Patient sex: M
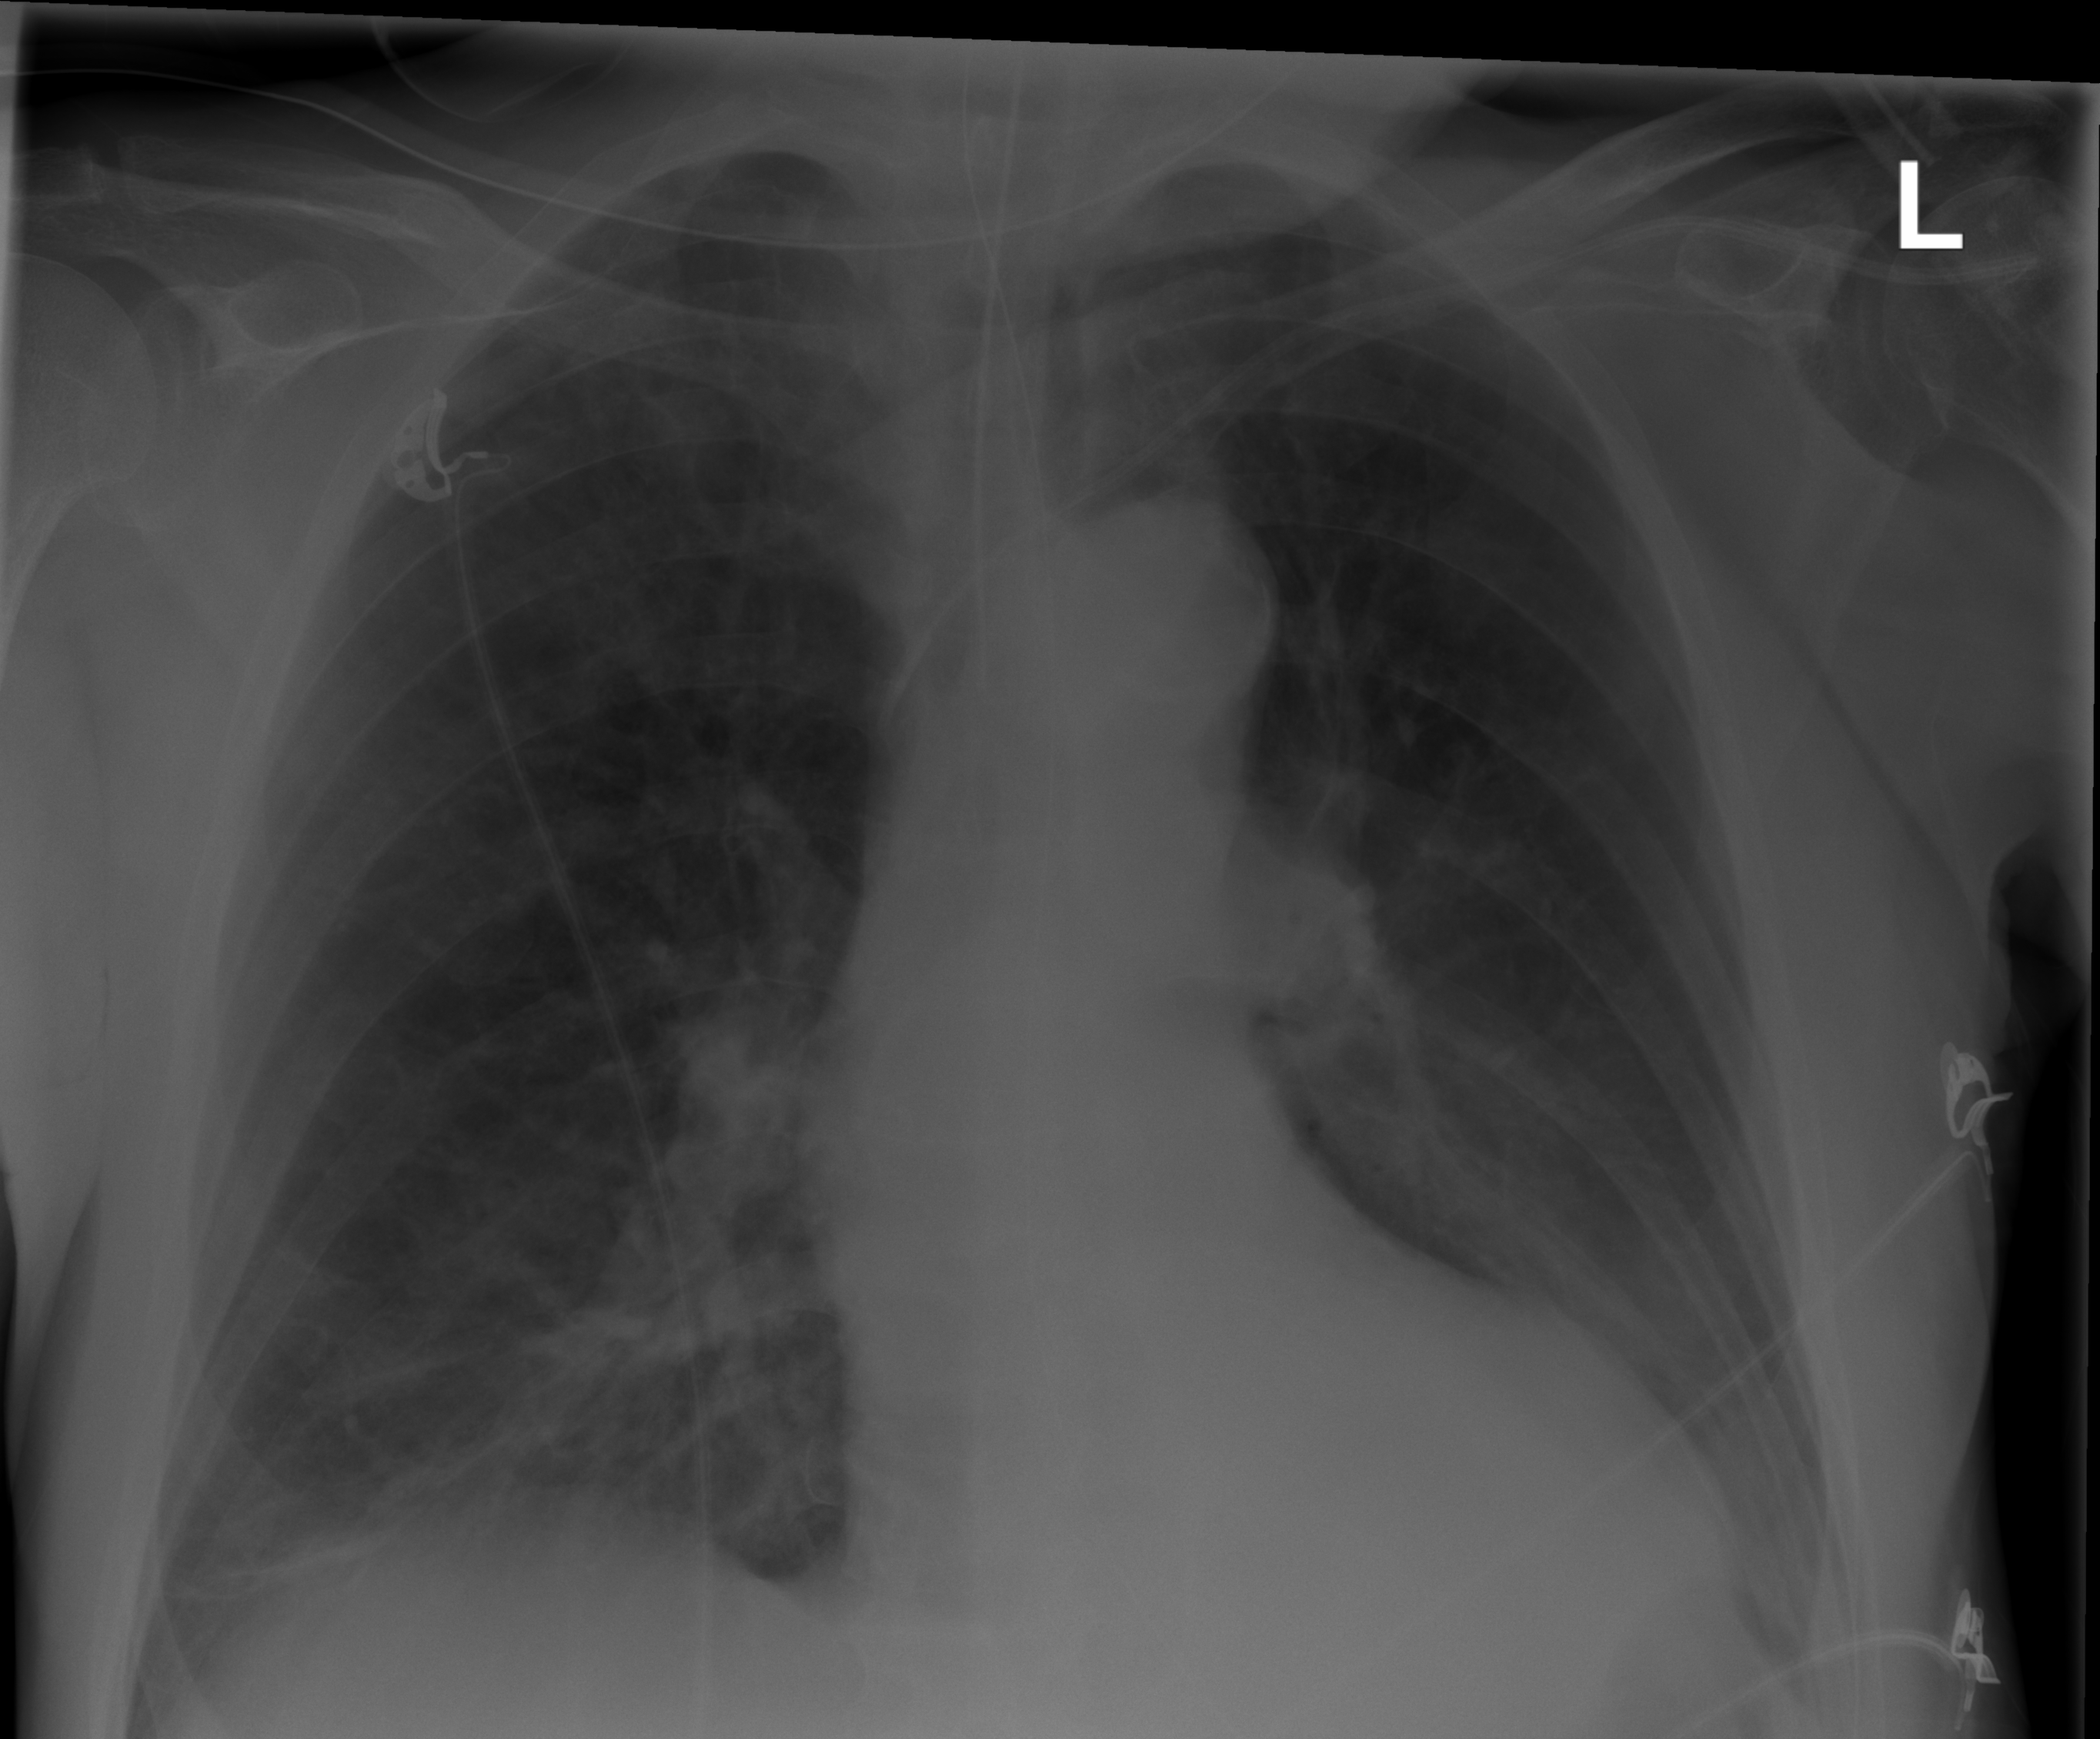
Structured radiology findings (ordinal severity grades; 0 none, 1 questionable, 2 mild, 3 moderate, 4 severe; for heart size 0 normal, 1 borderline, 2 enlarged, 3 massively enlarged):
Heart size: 2
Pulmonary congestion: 0
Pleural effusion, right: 0
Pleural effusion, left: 2
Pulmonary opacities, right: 1
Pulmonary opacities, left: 2
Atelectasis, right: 1
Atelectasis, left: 2